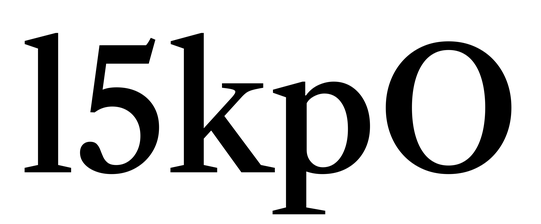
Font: LibreCaslonText_Medium